Interaction volume radius: 5 \u00c5
Interaction volume height: 35 \u00c5
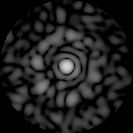
Disorder parameter: 0.8276